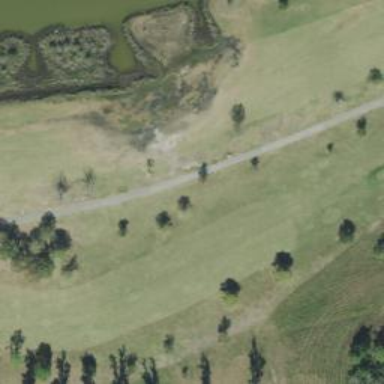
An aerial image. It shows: View of golf hole.